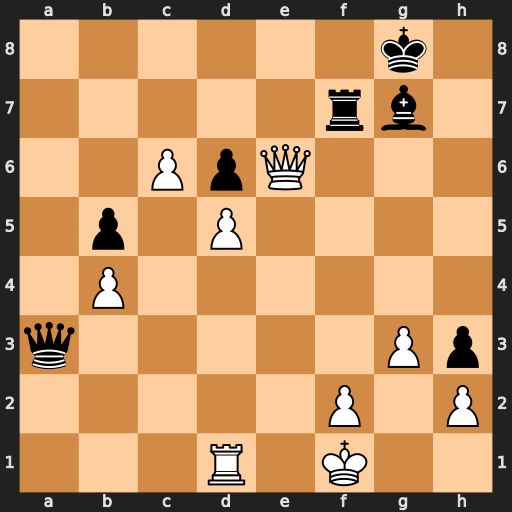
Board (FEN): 6k1/5rb1/2PpQ3/1p1P4/1P6/q5Pp/5P1P/3R1K2
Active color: w
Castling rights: -
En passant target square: -
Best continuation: c7 Qf3 c8=Q+